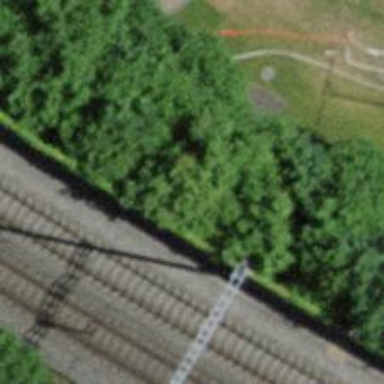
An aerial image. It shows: Path going through tunnel.